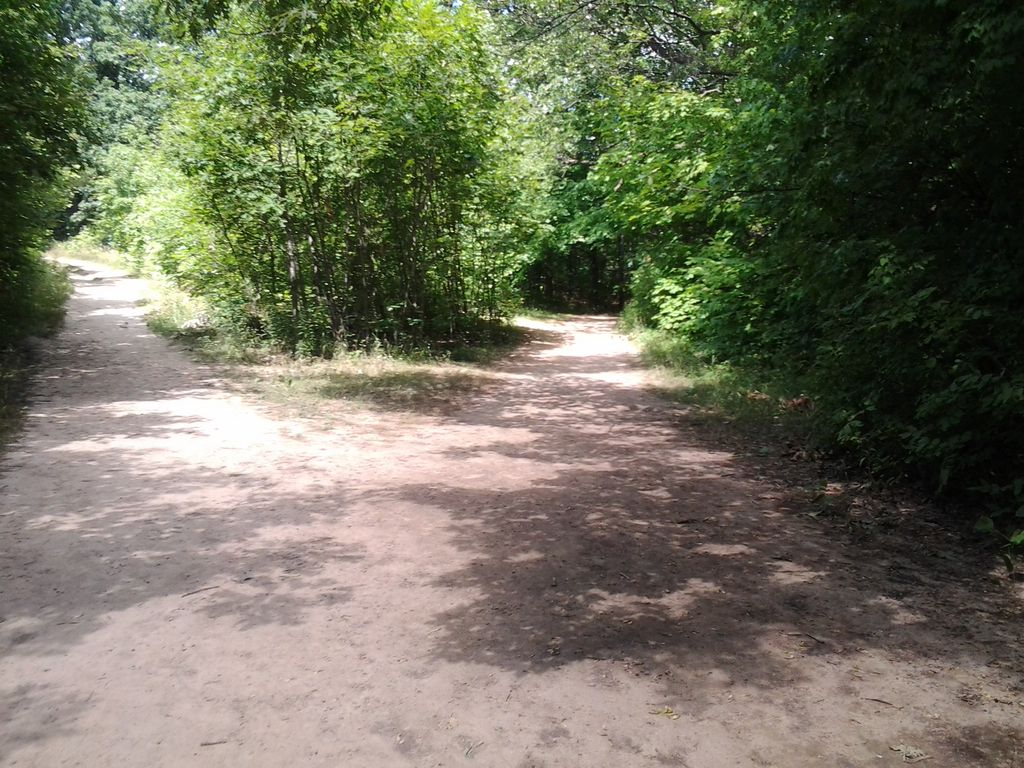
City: hamilton